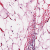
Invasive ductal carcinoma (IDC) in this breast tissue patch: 0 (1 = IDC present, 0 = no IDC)